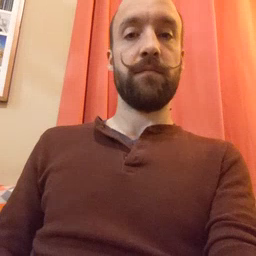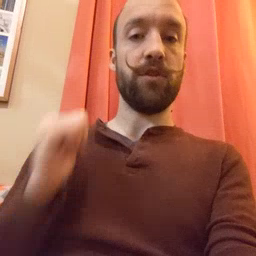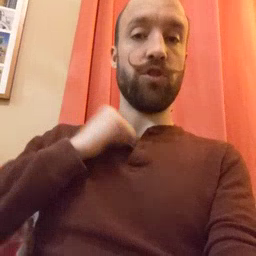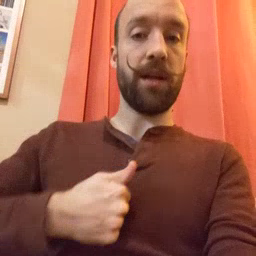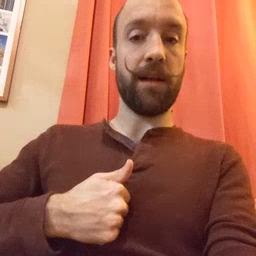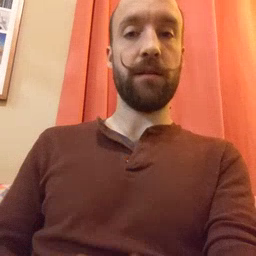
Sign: jacket